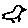
Label: bird